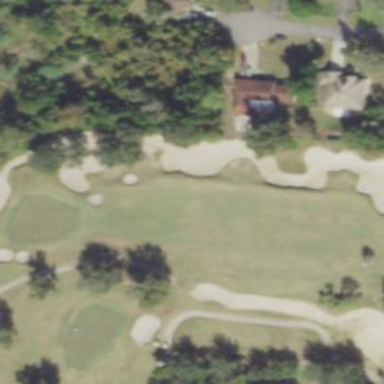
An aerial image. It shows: Sand bunker on golf course.